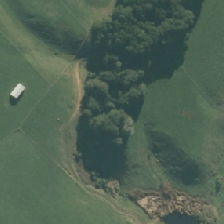
Land cover: indigenous_forest